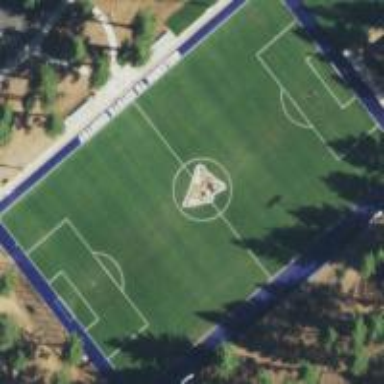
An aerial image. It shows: Grass pitch used for soccer.